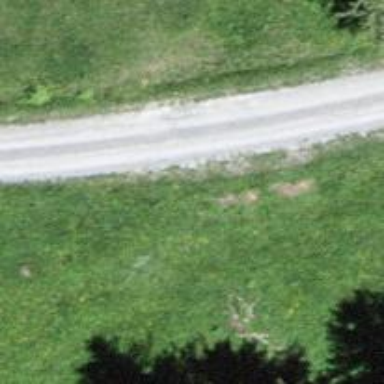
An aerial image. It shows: Gravel track with grade1.